Question: I'm trying to write sessions to database using 'session_set_save_handler()'. I'm getting an infinite loop, where my system wants to log me in, but cannot find the session, so it logs me out... but the session exists apparently - just not in the table.
Anyway, here's my code for the session functions - I don't think there's anything wrong here:
'''
<?php
// session.functions.php
$db = new mysqli("127.0.0.1", "user", "pass", "db");
// define 'openSession()' function
function openSession($sessionPath, $sessionName) {
return true;
}
// define 'closeSession()' function
function closeSession() {
return true;
}
// define 'readSession()' method
function readSession($sessionId) {
global $db;
// escape session ID
$sessionId = $db->real_escape_string($sessionId);
$result = $db->query("SELECT sessiondata FROM sessions WHERE
sessionid='$sessionId' AND expiry > NOW()");
if ($result->num_rows > 0) {
$row = $result->fetchRow();
return $row['sessiondata'];
}
// return empty string
return "";
}
// define 'writeSession()' function
function writeSession($sessionId, $sessionData) {
global $db;
$expiry = time() + get_cfg_var('session.gc_maxlifetime') - 1;
// escape session ID & session data
$sessionId = $db->real_escape_string($sessionId);
$sessionData = $db->real_escape_string($sessionData);
$result = $db->query("SELECT sessionid FROM sessions WHERE
sessionid='$sessionId'");
// check if a new session must be stored or an existing one must be updated
($result->num_rows > 0) ? $db->query("UPDATE sessions SET sessionid='$sessionId',expiry='$expiry',sessiondata=
'$sessionData' WHERE sessionid='$sessionId'") or die(mysqli_error($db)) : $db->query("INSERT INTO sessions (sessionid,expiry,sessiondata) VALUES ('$sessionId','$expiry','$sessionData')") or die(mysqli_error($db));
return true;
}
// define 'destroySession()' function
function destroySession($sessionId) {
global $db;
// escape session ID
$sessionId = $db->real_escape_string($sessionId);
$db->query("DELETE FROM sessions WHERE sessionid='$sessionId'");
return true;
}
// define 'gcSession()' function
function gcSession($maxlifetime) {
global $db;
$db->query("DELETE FROM sessions WHERE expiry < NOW()");
return true;
}
?>
'''
This is the session setting for login:
'''
$this->set_session(array_merge($rs->fetch_assoc(), array('expires' => time() + (15 * 60))));
'''
set by function:
'''
private function set_session($a=false) {
if (!empty($a)) {
$_SESSION['exp_user'] = $a;
}
}
'''
How does my login system check to see if I'm already logged in?
'''
public function check_status() {
if (empty($_SESSION['exp_user']) || @$_SESSION['exp_user']['expires'] < time()) {
return false;
} else {
return true;
}
}
'''
Turns out, the value of $_SESSION, according to var_dump is array(0) { }
and the check in the web application itself:
'''
// This is in authorisation.php
if(empty($_SESSION['exp_user']) || @$_SESSION['exp_user']['expires'] < time()) {
header("location:/login.php"); //@ redirect
} else {
$_SESSION['exp_user']['expires'] = time()+(15*60); //@ renew 15 minutes
//echo $SID = session_id();
}
'''
Now, this is what I have in that index.php file at the top:
'''
require('includes/session.functions.php');
session_set_save_handler('openSession', 'closeSession', 'readSession', 'writeSession', 'destroySession', 'gcSession');
session_start();
include('includes/authorisation.php');
'''
Here's the database:

If I comment out 'session_set_save_handler()', we don't get the loop, however, if I keep it there in action, I get the loop between index and the login system (already logged in -> index ::check login loop.)
'''
print_r(session_set_save_handler('openSession', 'closeSession', 'readSession', 'writeSession', 'destroySession', 'gcSession')); == 1
var_dump(session_set_save_handler('openSession', 'closeSession', 'readSession', 'writeSession', 'destroySession', 'gcSession')); == bool(true)
'''
Any ideas what I'm doing wrong?
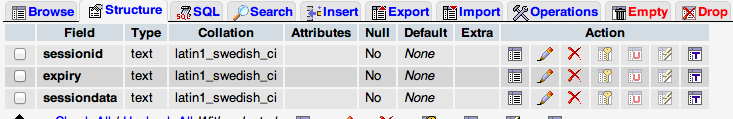
Answer: It turns out that there was an extra session_start(), which would reset the session.